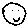
Label: smiley face